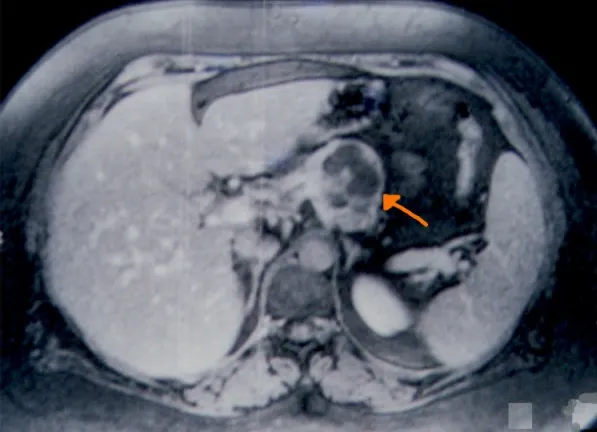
MRI showing cystic and solid lesion in the pancreas.
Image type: radiology (mri)